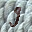
Label: 9